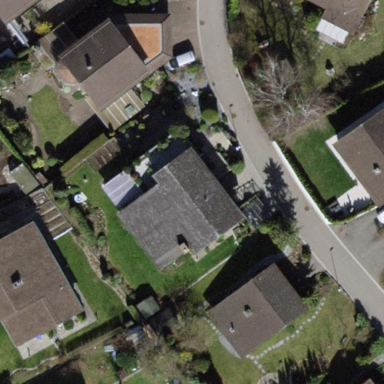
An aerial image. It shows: House with pitched roof.